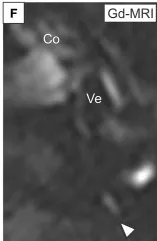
High-resolution CT (HRCT) imaging and gadolinium-enhanced MRI (Gd-MRI) of the inner ears was performed after the onset of Meniere's symptoms (HRCT, at age 44; Gd-MRI, at age 48). Arrowheads.
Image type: radiology (ct)